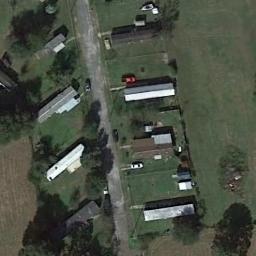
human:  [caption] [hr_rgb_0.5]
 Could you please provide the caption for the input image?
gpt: The mobile home park is on the grass next to the road .

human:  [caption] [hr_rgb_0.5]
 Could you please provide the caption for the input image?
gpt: The roof of most mobile homes is white .

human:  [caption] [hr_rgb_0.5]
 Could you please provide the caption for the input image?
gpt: Many buildings of different shapes are in mobile home parks .

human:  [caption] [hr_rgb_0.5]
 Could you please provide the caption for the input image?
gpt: The mobile home park has some mobile homes and trees on the grass and a road goes through the mobile home park .

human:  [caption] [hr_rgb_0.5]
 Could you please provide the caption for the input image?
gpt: There are some buildings on a green meadow in the mobile home park .